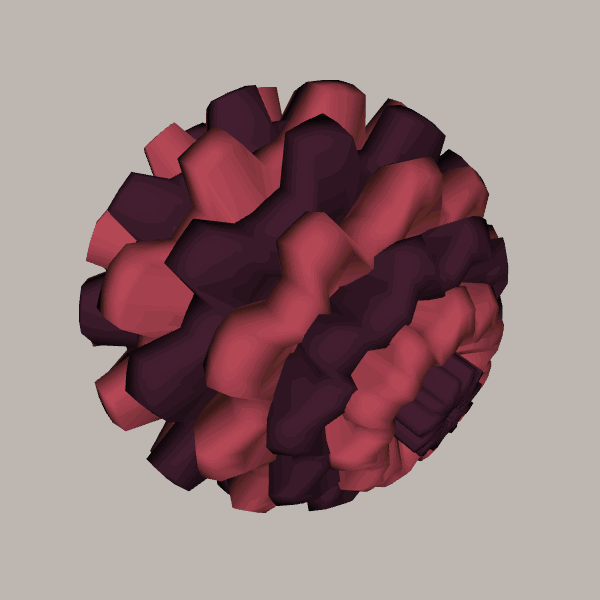
Background: light